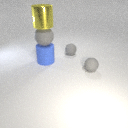
small gray rubber sphere behind small gray rubber sphere